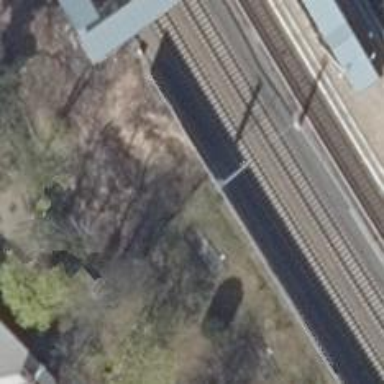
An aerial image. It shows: Milestone along the railway with catenary mast.